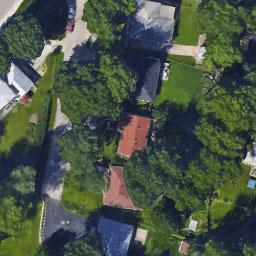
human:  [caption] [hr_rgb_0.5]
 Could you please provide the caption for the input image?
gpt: There are many trees in the middle residential area .

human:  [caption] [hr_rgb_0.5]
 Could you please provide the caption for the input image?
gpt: The medium residential area is well green and has some neatly arranged houses .

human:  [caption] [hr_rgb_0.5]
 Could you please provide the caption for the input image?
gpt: There are a lot of trees in the medium-sized residential area .

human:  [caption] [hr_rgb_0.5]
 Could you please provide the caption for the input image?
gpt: The medium residential is on the grass next to some trees .

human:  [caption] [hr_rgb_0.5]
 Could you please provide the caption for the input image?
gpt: There are some green trees and buildings on the medium residential area .